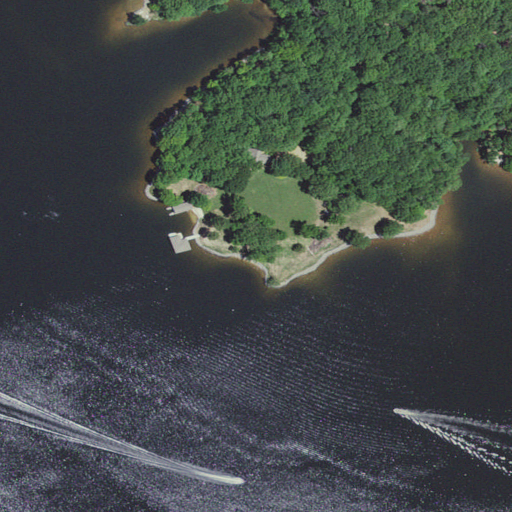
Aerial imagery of cape in Virginia named Smiths Point containing open water, deciduous forest, open development, grassland, pasture, mixed forest, and low intensity development